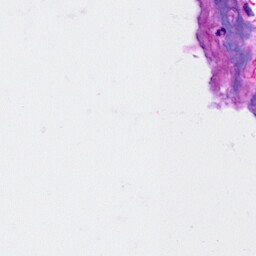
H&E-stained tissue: Ovarian